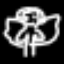
Label: angel